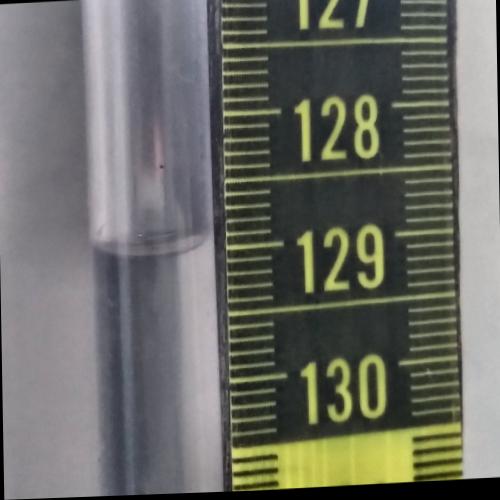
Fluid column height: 129.0 cm